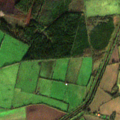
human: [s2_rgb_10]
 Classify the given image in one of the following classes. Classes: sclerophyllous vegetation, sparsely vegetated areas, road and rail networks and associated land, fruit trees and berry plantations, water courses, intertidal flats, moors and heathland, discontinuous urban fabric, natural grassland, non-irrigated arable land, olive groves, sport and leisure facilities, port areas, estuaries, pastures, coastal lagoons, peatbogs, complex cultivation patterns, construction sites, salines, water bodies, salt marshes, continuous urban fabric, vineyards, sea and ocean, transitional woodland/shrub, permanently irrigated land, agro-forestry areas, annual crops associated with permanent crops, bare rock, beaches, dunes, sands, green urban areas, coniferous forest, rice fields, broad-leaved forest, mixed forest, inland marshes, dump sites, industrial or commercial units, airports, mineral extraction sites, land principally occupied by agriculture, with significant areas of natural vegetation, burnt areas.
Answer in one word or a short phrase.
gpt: non-irrigated arable land, pastures, complex cultivation patterns, coniferous forest, peatbogs